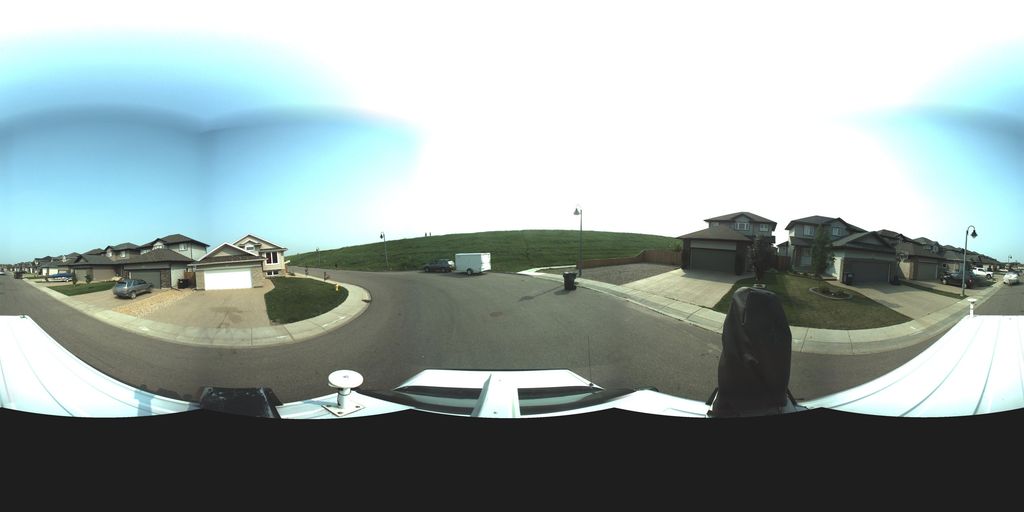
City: saskatoon